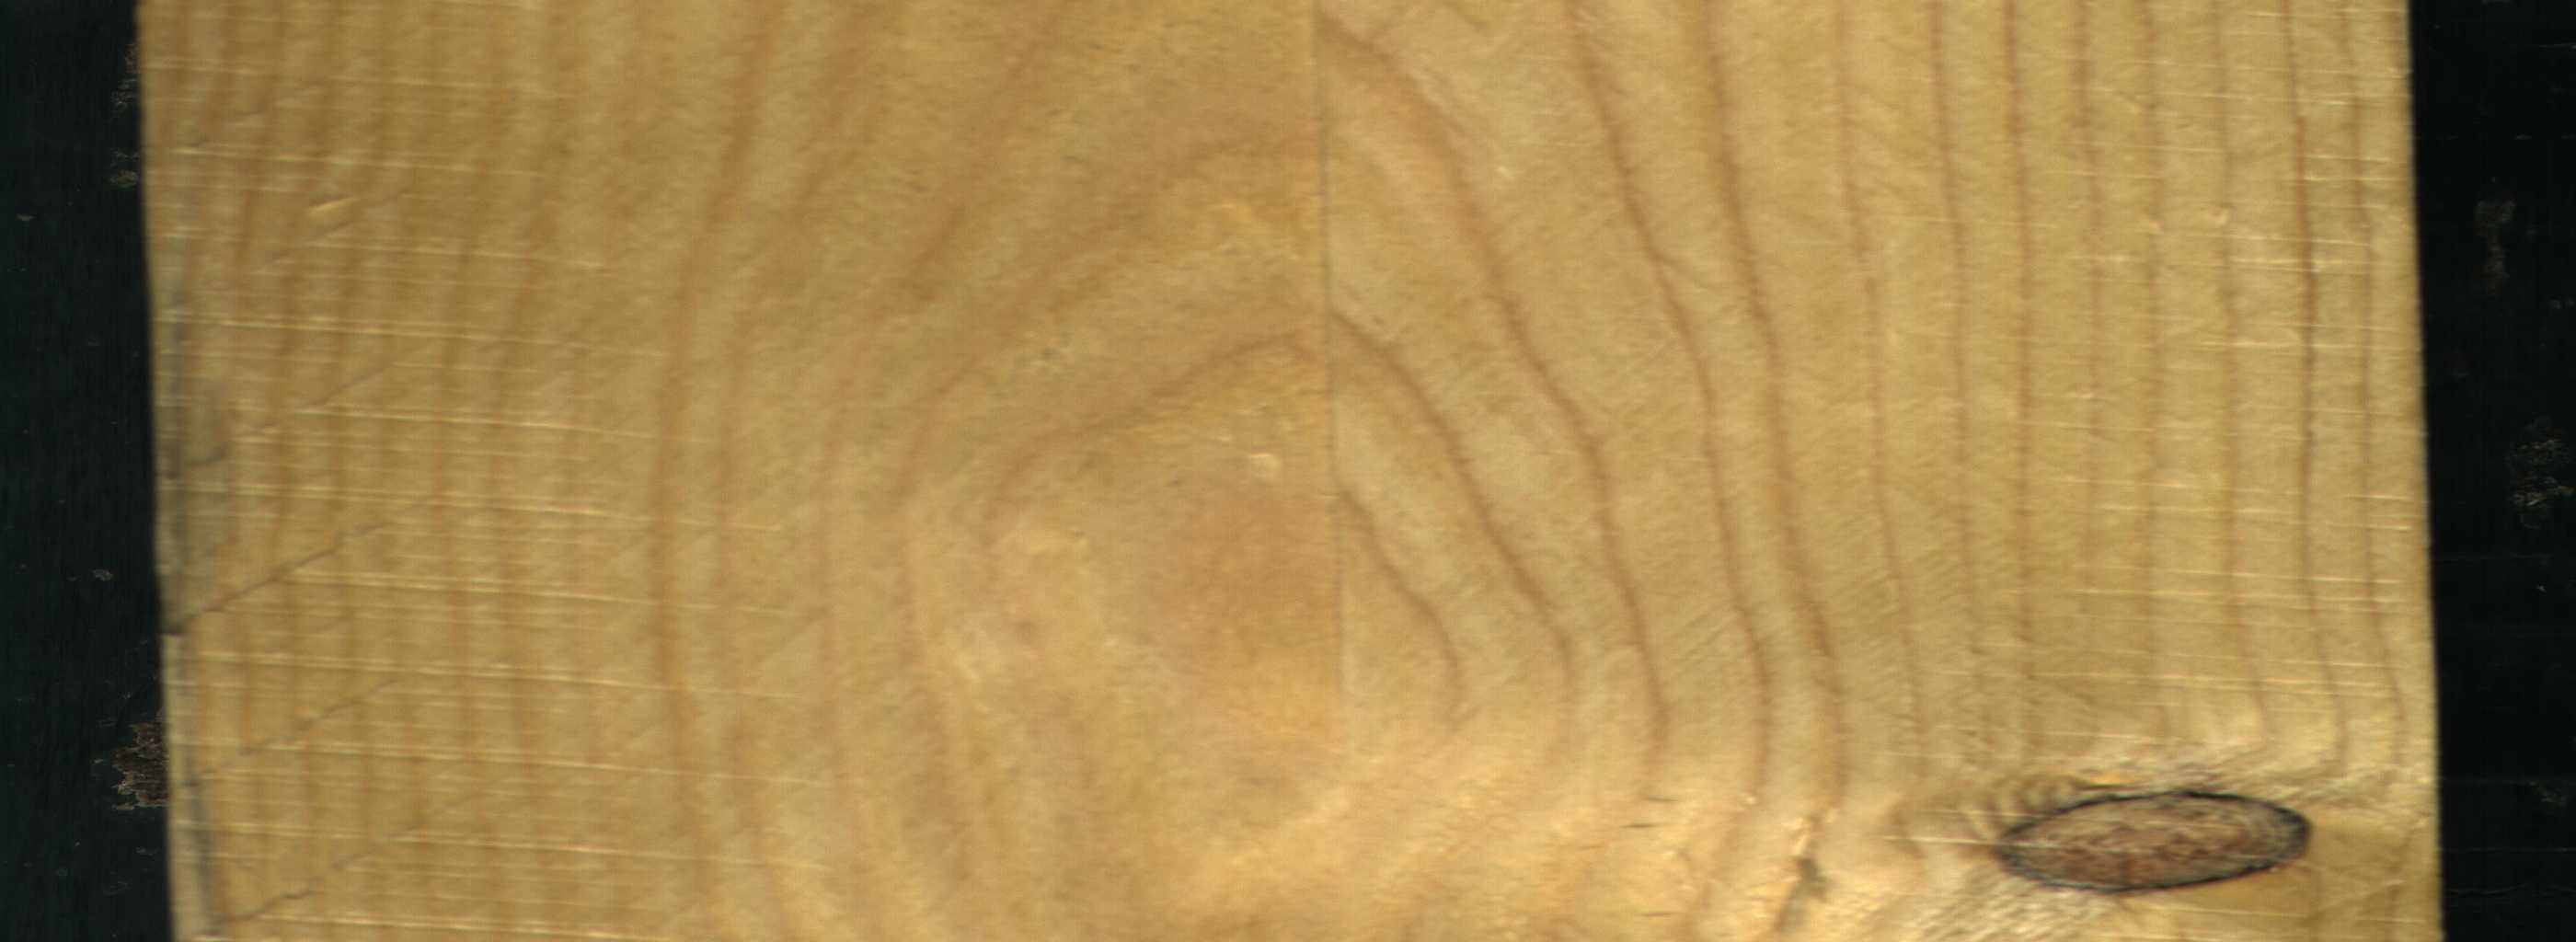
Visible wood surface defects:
Dead_Knot